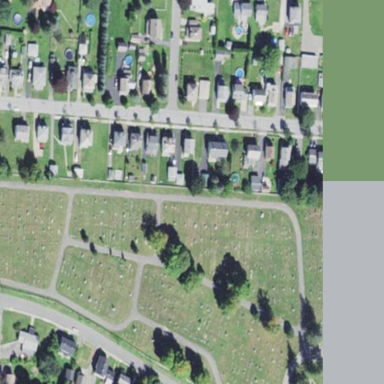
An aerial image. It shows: Cemetery.